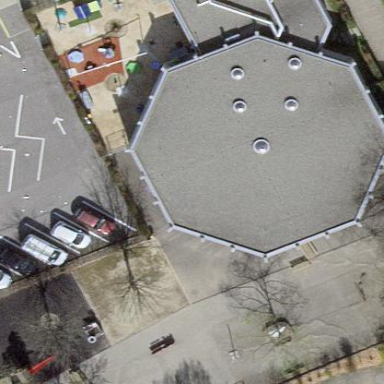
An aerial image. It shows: Kindergarten.